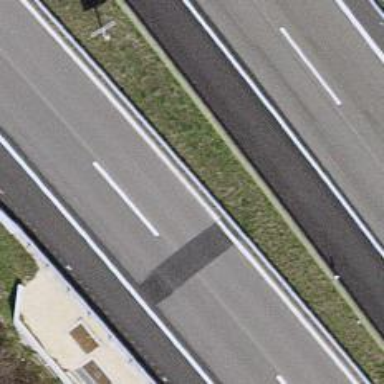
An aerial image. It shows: Motorway link.